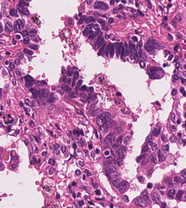
Tumor epithelial tissue: yes
Tumor-associated stroma tissue: yes
Normal tissue: no